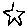
Label: star